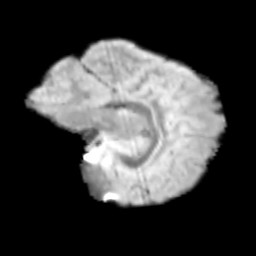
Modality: T2w
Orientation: sagittal
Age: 9
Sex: female
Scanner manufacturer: siemens
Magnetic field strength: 3 T
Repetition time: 3.8 s
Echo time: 0.07 s